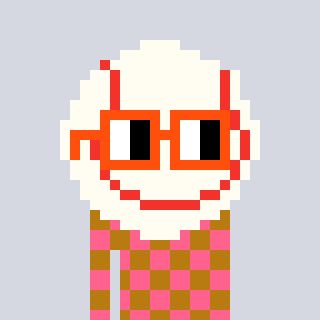
a pixel art character with square orange glasses, a baseball ball-shaped head and a gold-colored body on a cool background